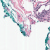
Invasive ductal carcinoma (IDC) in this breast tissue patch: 0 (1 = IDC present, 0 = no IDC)